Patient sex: M
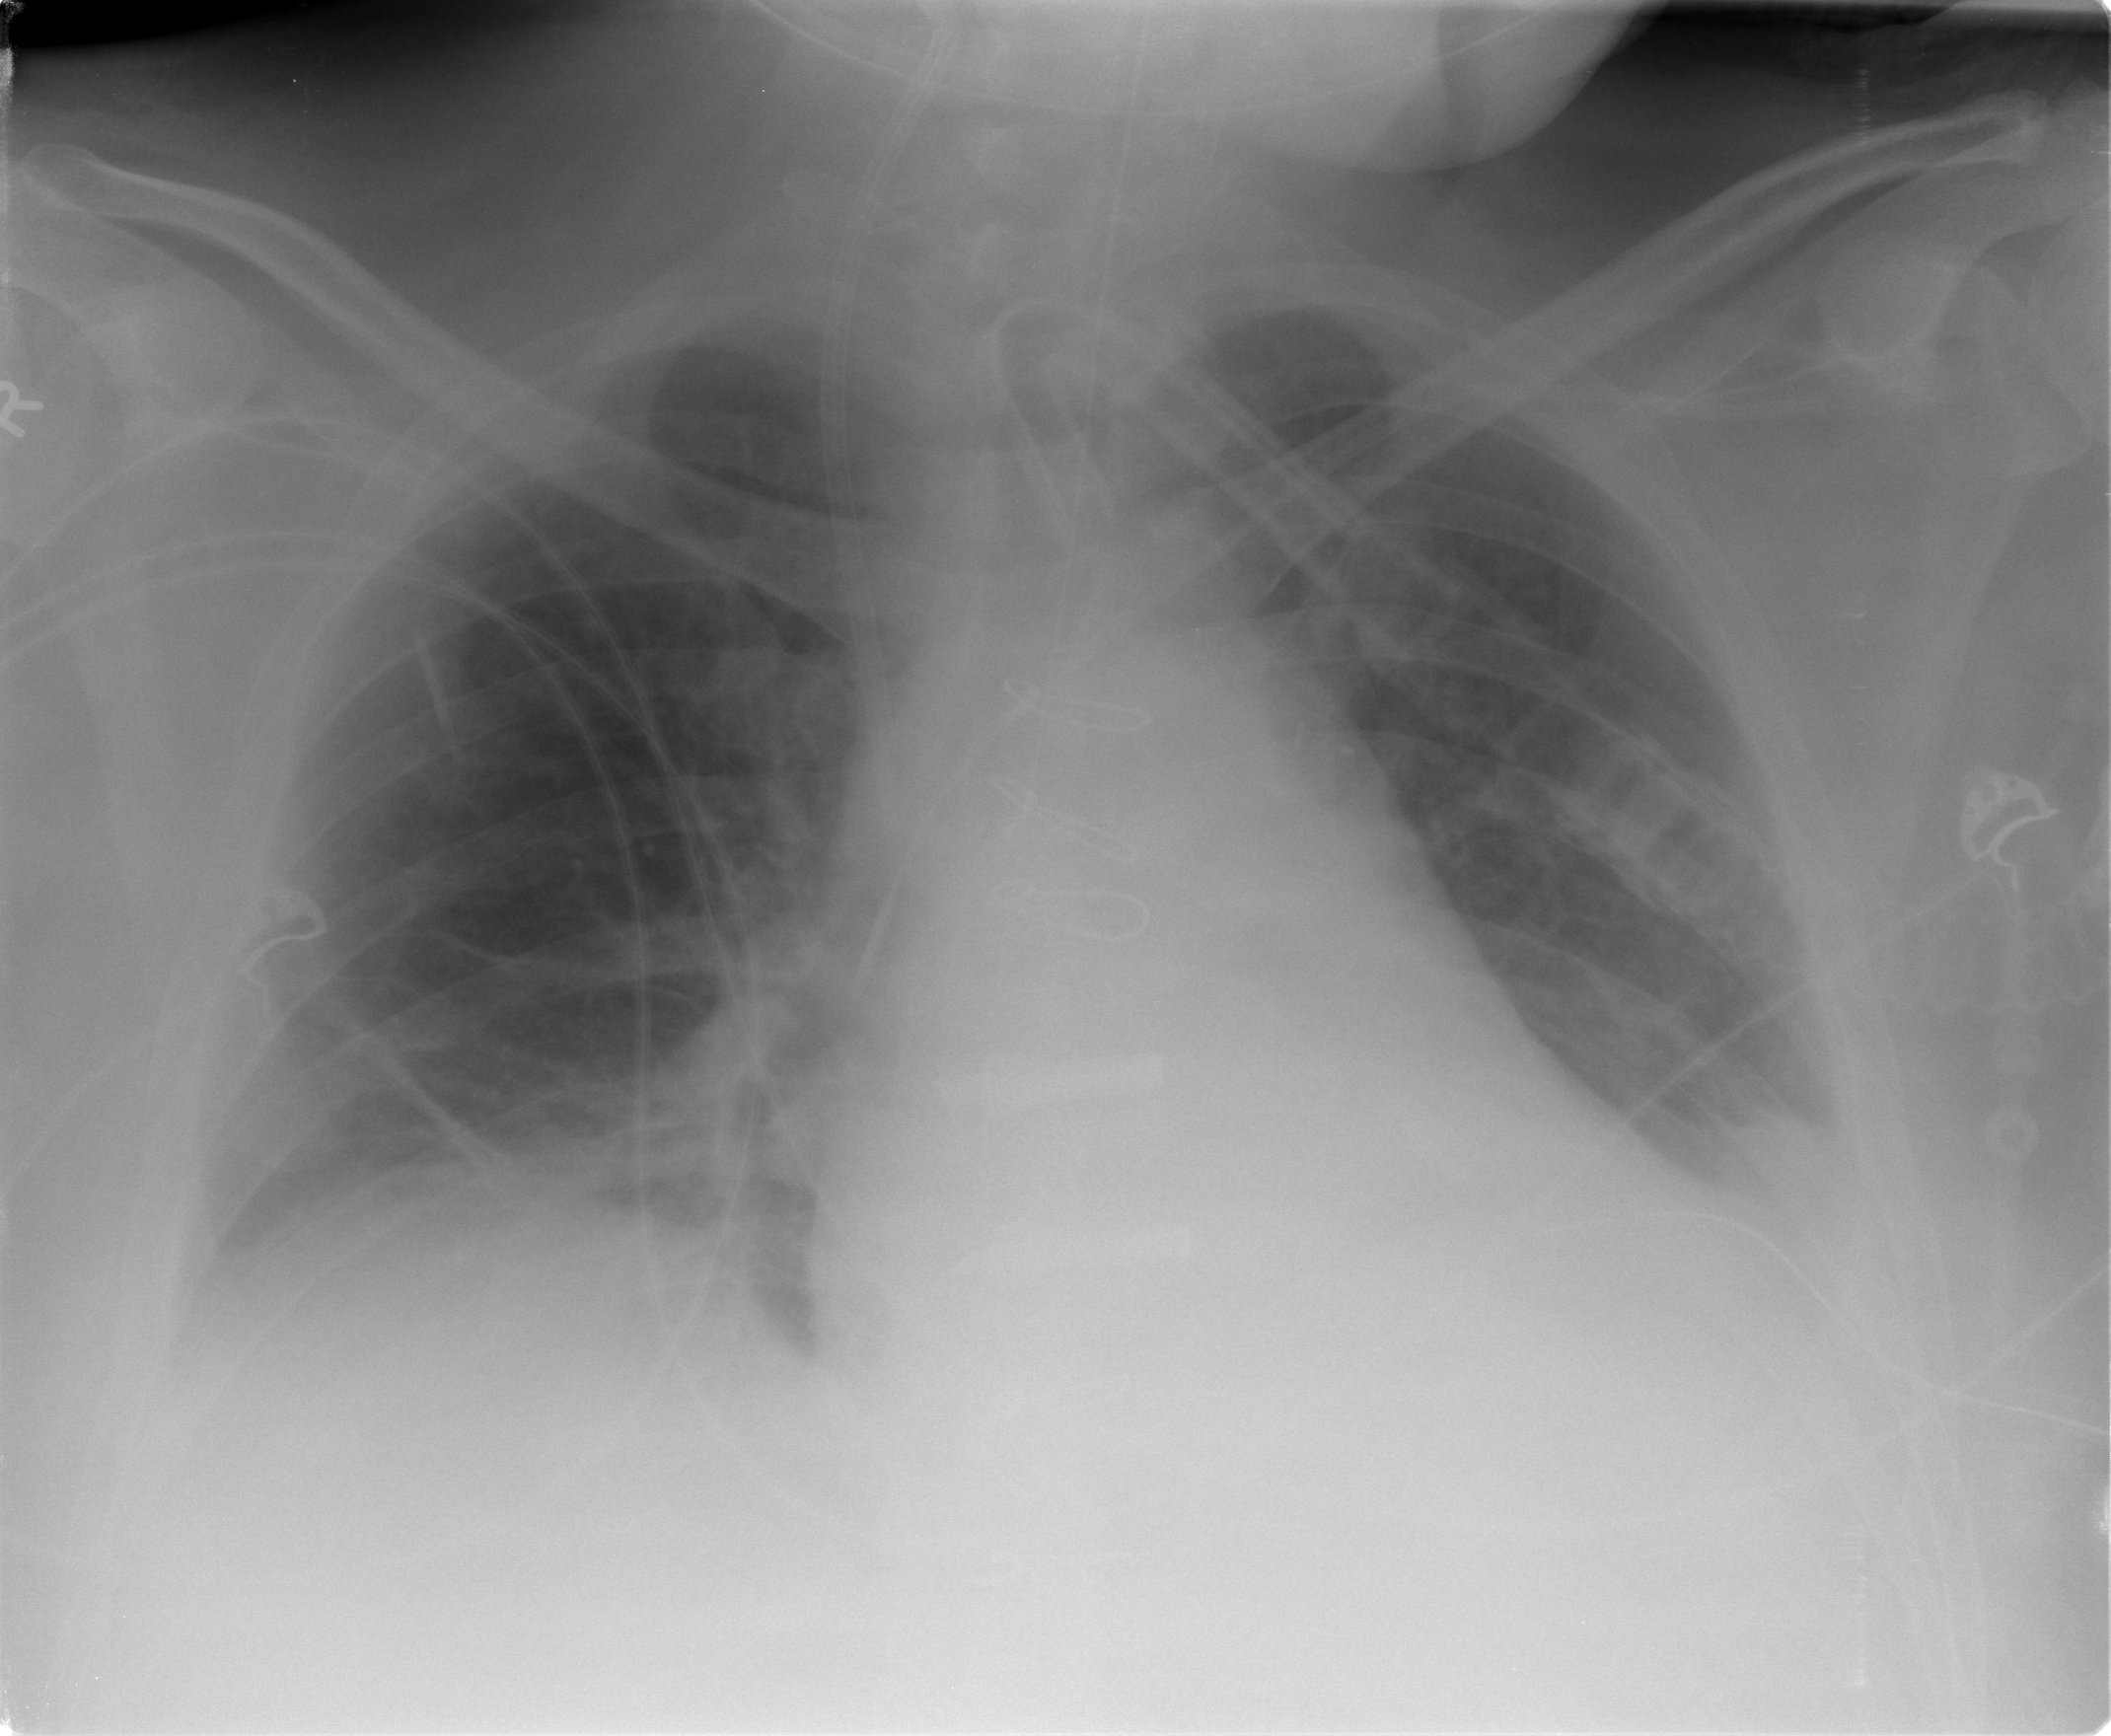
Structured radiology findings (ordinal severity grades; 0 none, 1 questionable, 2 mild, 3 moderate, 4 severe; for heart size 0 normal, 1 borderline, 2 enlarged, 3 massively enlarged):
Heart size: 2
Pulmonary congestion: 0
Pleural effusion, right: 2
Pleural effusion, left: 2
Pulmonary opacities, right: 0
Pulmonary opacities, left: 0
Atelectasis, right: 2
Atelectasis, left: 2